Question: how do I stretch a form submit button using CSS?
I'd like to have some kind of horizontal padding between the text inside the button and the button left and right end. Is this possible, and if so, how?

Tips for making the button prettier (without using images) are also much appreciated :-).
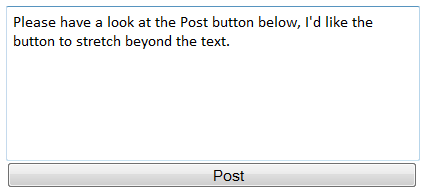
Answer: Increase the 'width' of the button.
'''
<input type="submit" class="btn" />
'''
'''
.btn{
width:250px; /* adjust value */
}
'''